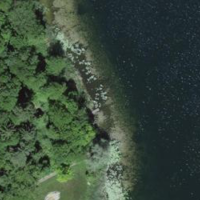
EUNIS habitat code: 52
Species observed at this site:
Mergellus albellus
Prunus padus